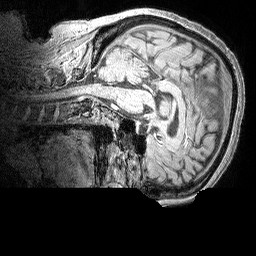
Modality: MP2RAGE
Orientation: sagittal
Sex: female
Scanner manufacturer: siemens
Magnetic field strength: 3 T
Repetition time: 5 s
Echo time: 0.00292 s